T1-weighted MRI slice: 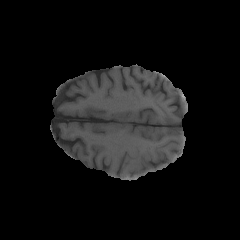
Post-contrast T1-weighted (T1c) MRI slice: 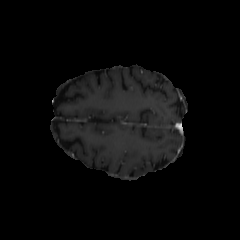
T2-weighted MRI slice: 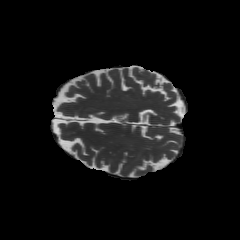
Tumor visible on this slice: no